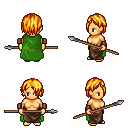
a pixel art fantasy rpg character, female body template, human, tanned skin, green cape, robe skirt, light blonde bangs hairstyle, leather bracers, spear, four views (front, back, left, right), 2x2 character sprite sheet, small pixel art, hard edges, no anti-aliasing